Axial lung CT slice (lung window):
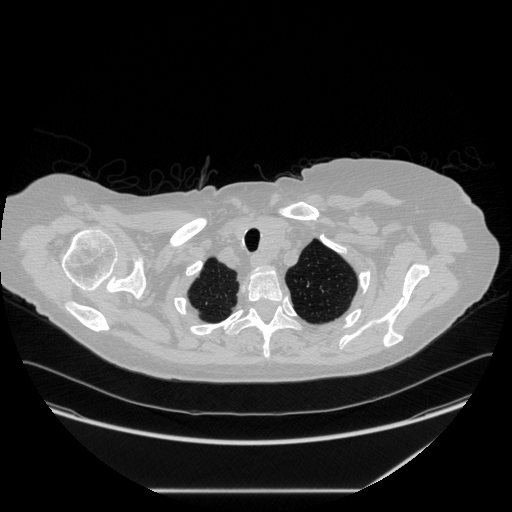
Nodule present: no